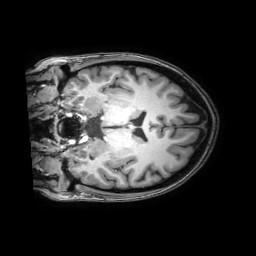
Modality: T1w
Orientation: coronal
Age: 21
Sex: female
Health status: healthy
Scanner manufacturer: philips
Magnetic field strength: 3 T
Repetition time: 0.0079 s
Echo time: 0.0035 s